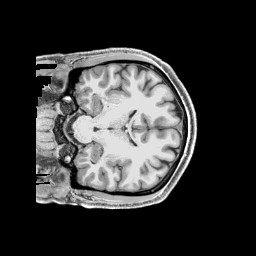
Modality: T1w
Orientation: coronal